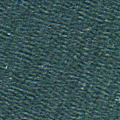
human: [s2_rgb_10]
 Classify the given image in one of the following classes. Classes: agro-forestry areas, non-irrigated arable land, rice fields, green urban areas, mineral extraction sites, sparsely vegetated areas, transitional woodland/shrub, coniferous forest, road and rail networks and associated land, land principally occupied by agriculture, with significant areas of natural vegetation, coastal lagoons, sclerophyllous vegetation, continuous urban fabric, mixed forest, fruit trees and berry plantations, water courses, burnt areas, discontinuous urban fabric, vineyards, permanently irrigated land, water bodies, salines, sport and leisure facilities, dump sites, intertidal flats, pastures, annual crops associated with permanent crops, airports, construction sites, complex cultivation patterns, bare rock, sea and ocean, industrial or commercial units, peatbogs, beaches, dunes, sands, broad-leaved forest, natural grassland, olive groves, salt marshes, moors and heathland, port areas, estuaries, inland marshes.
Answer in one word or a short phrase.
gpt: sea and ocean